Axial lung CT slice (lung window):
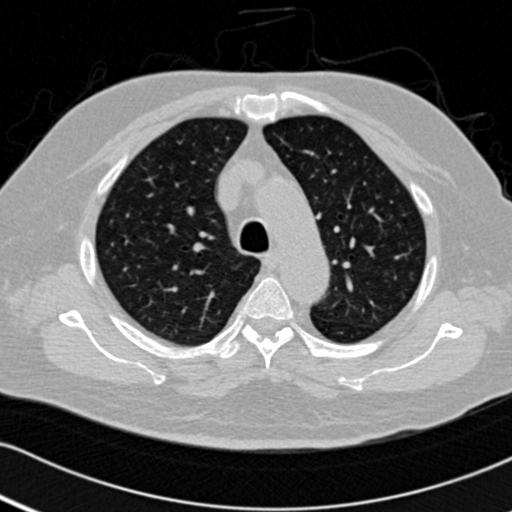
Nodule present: no